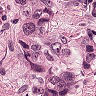
Metastatic tissue present: yes